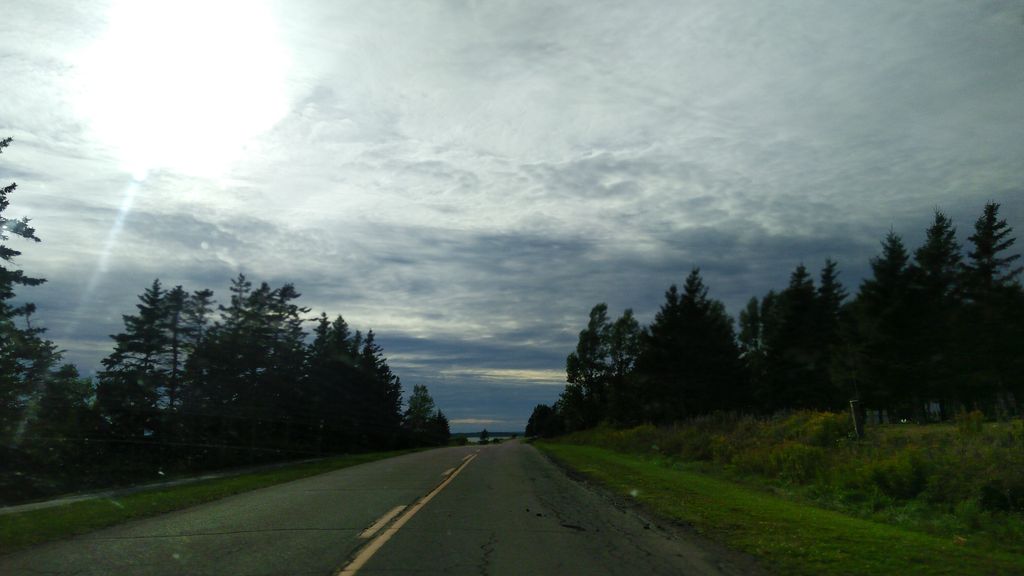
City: charlottetown